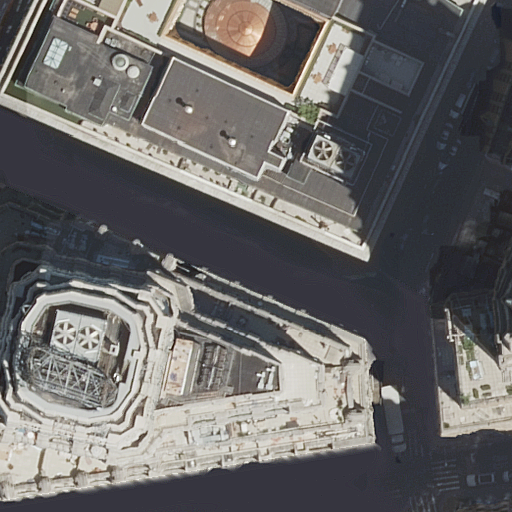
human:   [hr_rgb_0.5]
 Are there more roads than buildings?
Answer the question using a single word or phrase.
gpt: yes

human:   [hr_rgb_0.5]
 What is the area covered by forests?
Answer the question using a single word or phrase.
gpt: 0m2

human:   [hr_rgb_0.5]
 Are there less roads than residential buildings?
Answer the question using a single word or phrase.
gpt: no

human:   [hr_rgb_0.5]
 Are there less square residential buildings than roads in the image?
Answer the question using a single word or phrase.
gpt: yes

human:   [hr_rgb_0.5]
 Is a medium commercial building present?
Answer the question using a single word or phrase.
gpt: no

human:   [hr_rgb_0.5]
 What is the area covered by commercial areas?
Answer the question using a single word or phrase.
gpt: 0m2

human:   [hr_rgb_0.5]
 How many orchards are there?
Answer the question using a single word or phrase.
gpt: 0

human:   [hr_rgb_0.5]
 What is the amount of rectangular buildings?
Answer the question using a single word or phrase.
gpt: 4

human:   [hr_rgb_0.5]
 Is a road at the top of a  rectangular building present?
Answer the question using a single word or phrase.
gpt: yes

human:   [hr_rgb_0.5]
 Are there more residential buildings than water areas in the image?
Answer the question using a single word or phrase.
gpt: yes

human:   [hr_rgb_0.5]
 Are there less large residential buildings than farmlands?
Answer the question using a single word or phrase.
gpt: no

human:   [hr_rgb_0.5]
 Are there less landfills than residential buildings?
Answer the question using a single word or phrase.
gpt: yes

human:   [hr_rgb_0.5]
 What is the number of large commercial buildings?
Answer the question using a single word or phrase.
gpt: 0

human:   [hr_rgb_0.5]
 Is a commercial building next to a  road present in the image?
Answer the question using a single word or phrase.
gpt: no

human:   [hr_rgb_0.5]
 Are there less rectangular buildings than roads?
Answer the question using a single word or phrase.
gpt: yes

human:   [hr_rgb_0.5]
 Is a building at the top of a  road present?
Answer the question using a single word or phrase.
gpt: yes

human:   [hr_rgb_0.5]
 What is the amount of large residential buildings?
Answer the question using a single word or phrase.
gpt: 3

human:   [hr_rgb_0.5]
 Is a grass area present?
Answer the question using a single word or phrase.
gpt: no

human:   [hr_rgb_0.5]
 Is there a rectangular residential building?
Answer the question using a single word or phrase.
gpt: yes

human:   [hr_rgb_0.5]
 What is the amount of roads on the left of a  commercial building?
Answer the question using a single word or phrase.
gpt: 0

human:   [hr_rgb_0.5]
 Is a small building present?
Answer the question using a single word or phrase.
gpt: yes

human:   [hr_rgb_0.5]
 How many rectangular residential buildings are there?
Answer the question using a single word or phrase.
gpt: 4

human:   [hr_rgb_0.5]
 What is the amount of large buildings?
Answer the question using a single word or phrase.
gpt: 3

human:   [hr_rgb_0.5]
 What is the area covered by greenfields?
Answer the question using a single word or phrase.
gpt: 0m2

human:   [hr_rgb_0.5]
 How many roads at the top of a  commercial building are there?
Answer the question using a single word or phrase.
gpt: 0

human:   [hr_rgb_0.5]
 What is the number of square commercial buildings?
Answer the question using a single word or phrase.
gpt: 0

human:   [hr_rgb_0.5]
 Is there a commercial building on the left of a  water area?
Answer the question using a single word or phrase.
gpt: no

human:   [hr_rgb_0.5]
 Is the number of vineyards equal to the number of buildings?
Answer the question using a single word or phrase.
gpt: no

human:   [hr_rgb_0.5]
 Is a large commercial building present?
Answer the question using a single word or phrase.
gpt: no

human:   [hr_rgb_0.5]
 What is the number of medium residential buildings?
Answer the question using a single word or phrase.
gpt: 0

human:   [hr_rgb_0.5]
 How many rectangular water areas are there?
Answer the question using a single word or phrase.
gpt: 0

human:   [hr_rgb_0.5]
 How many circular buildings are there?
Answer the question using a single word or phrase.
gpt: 0

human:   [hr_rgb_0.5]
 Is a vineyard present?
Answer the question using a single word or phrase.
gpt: no

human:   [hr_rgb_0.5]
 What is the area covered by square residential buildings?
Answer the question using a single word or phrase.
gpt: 0m2

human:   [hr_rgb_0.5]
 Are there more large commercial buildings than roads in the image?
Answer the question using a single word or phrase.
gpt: no

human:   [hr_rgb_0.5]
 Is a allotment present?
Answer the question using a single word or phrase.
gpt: no